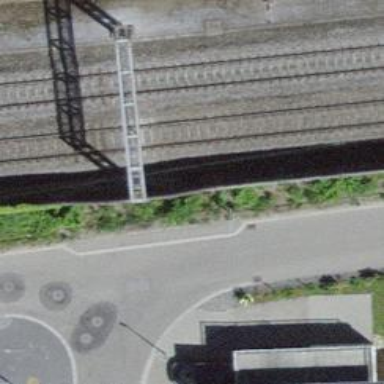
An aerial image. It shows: Railway signal.